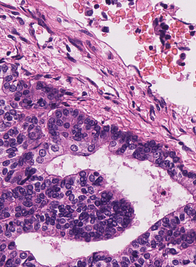
Tumor epithelial tissue: yes
Tumor-associated stroma tissue: yes
Normal tissue: no